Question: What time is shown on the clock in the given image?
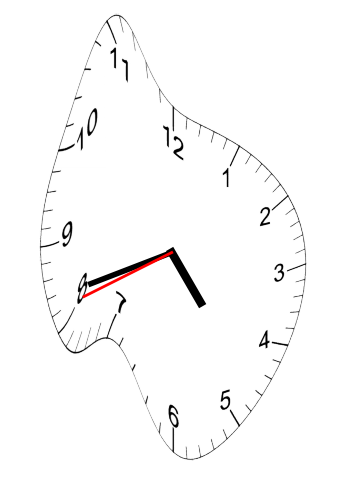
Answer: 04:41:41